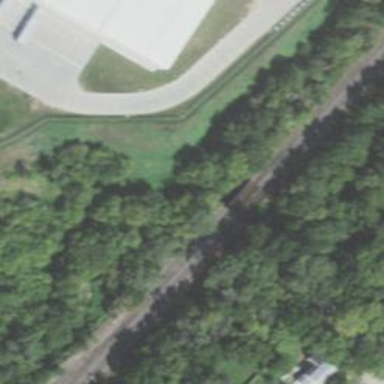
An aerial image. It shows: Railway track.